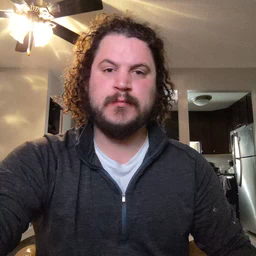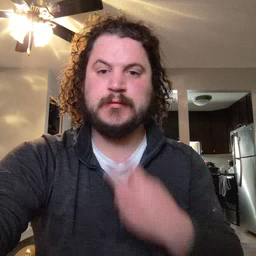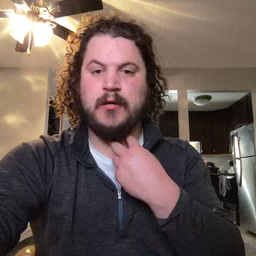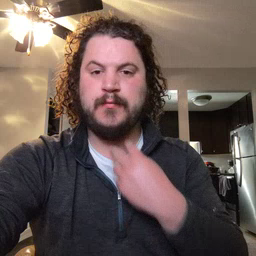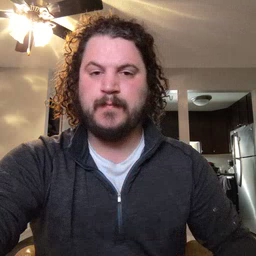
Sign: stuck